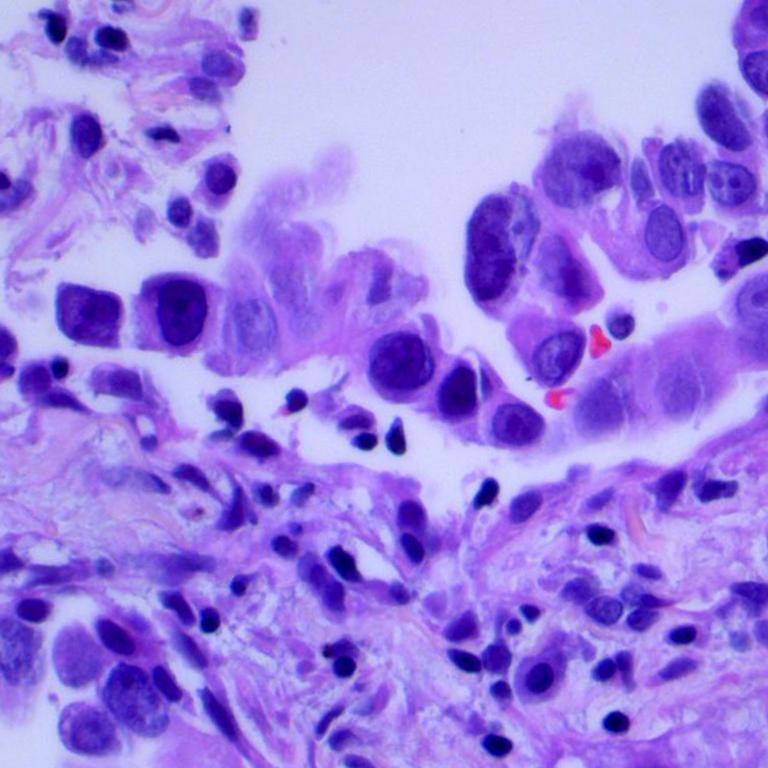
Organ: lung
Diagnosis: adenocarcinomas